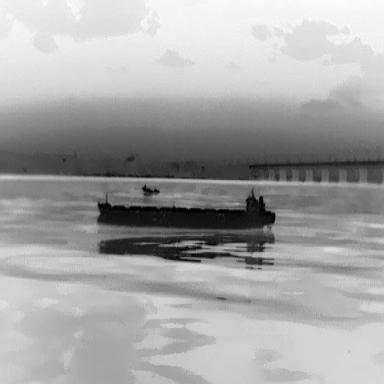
There are two objects shown in the infrared image, including a warship, and a liner.